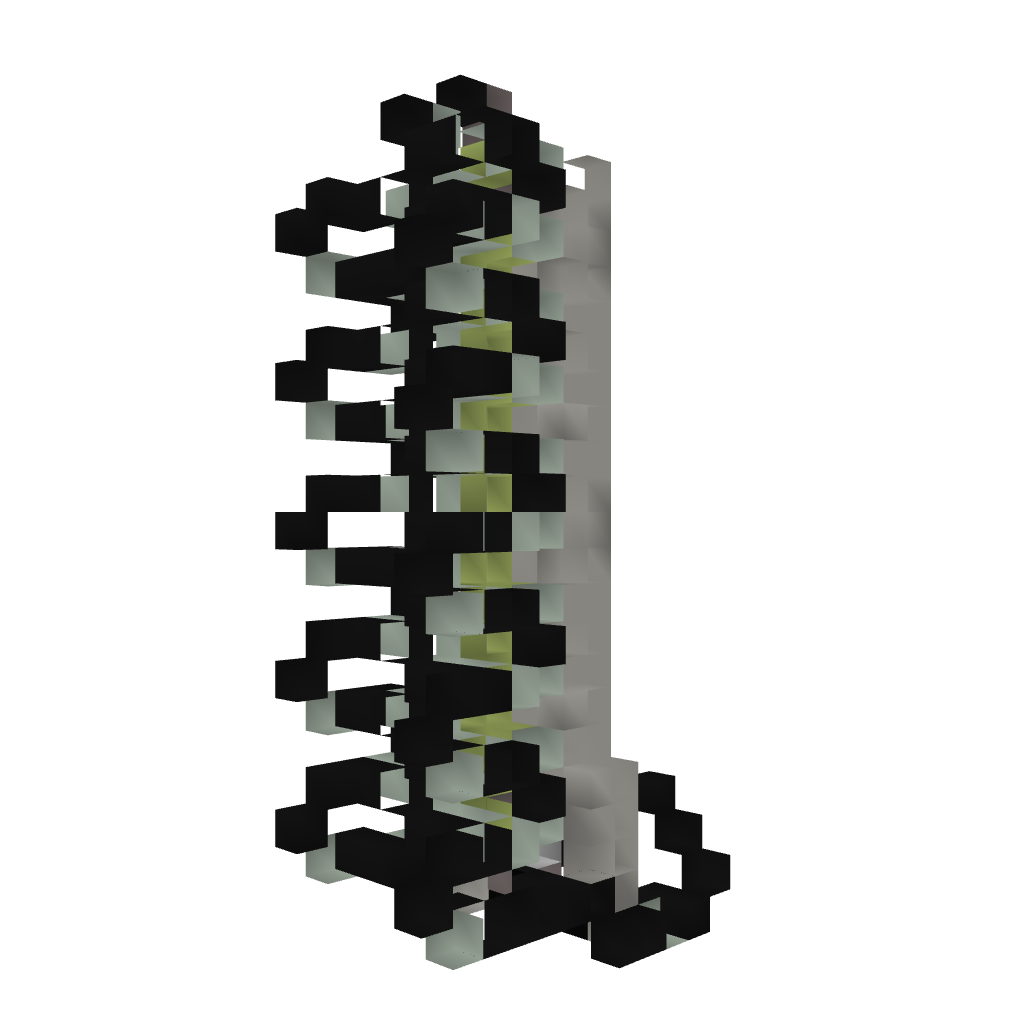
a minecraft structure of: Multiplayer Zipper Elevator